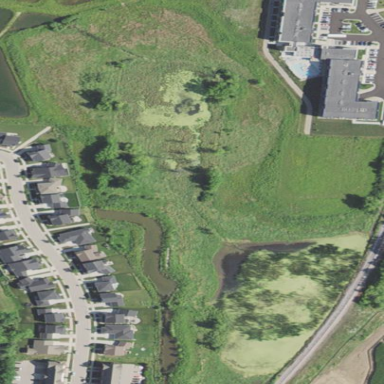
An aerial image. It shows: Wetland area characterized by wet meadow.